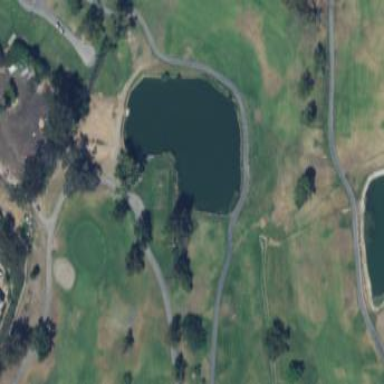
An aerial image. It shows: Picturesque scene of golf course with lateral water hazard.